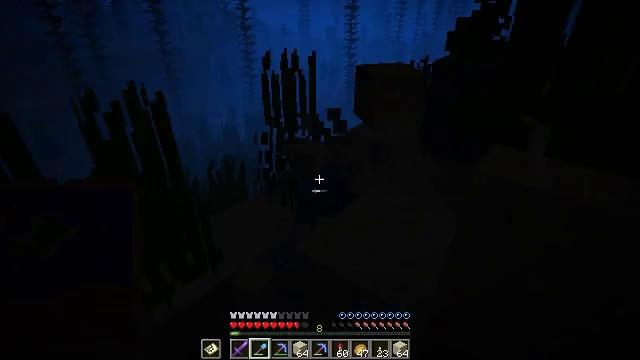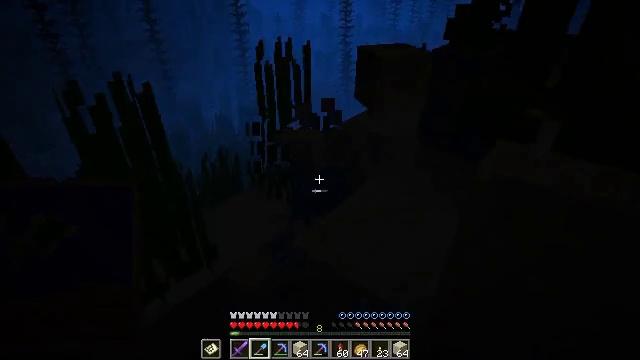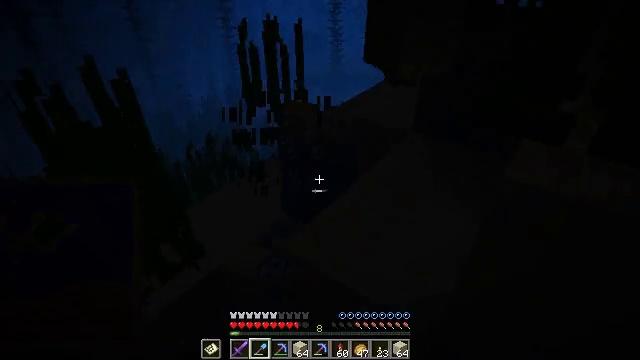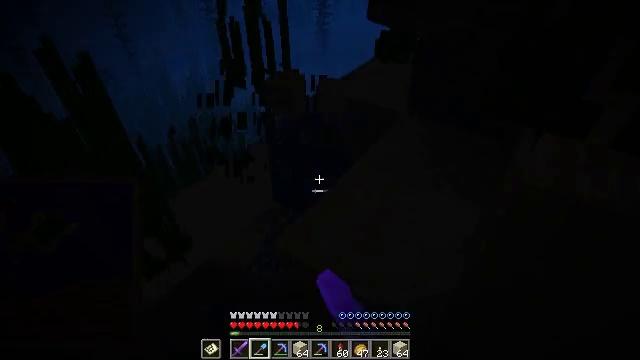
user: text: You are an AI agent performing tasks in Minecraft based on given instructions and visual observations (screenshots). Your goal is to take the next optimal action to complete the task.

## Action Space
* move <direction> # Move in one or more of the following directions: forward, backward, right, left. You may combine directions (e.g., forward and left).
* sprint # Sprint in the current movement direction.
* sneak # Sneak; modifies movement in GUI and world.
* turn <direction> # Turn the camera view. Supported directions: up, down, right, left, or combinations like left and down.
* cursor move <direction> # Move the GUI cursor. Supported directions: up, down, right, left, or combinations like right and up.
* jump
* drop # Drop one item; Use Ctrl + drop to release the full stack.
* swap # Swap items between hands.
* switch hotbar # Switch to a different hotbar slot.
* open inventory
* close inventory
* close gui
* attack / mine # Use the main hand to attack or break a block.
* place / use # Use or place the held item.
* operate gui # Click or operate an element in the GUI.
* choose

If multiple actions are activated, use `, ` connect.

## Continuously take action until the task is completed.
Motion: motion action
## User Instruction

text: Collect tall seagrass by holding left button.
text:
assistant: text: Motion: move forward, turn down, attack / mine
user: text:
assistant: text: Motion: move forward, turn right and down, attack / mine
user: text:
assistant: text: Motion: move forward, turn right and down, attack / mine
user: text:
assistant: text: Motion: attack / mine